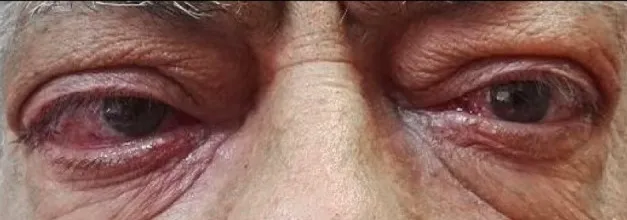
Clinical features of Graves' orbitopathy in our patient.
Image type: medical_photograph (other_medical_photograph)